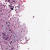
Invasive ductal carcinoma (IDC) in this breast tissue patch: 1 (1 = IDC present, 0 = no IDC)